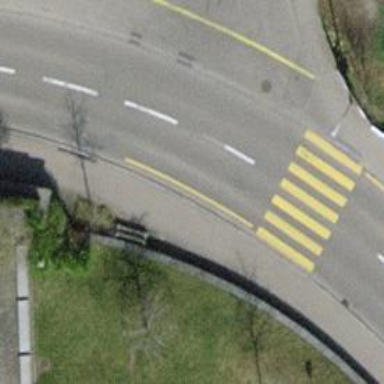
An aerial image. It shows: Brown bench in the vicinity.